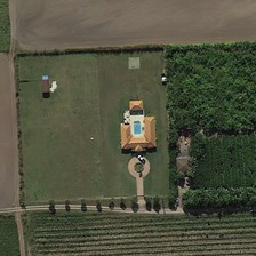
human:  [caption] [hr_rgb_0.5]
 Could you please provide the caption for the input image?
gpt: around the building is a shiny green wheat fields .

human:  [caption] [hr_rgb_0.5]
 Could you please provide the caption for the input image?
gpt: the rules of the shape of the land distribution, respectively .

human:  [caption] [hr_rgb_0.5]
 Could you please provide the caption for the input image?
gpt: the cultivation of fields, and with a swimming pool building stands in the middle of the land .

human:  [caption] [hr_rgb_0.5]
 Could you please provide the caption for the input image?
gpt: on the right side of the building is a thick forest .

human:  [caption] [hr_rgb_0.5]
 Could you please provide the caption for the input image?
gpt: a building is near some green trees and bareland .